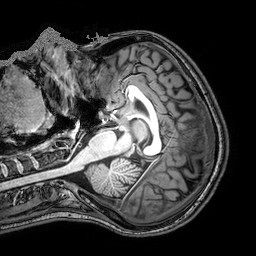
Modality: T1w
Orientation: coronal
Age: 22
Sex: female
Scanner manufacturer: philips
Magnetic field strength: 3 T
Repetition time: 8.095 s
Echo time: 3.709 s